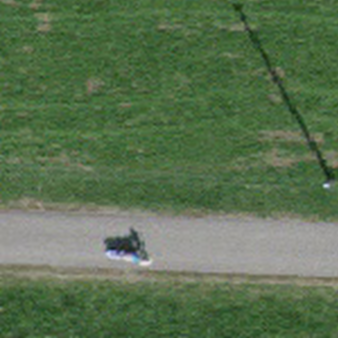
Label: other